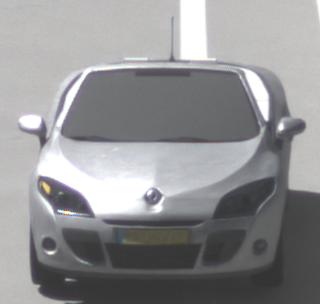
Make: Renault
Model: Mégane Coupé-Cabriolet 1.6 16V 110
Detailed model: Mégane (III) Coupé-Cabriolet
Model produced from: 2010/06
Model produced until: 2013/03
Doors: 2
Color: white
Road condition: dry road
Daytime: midday
Contrast: high contrast